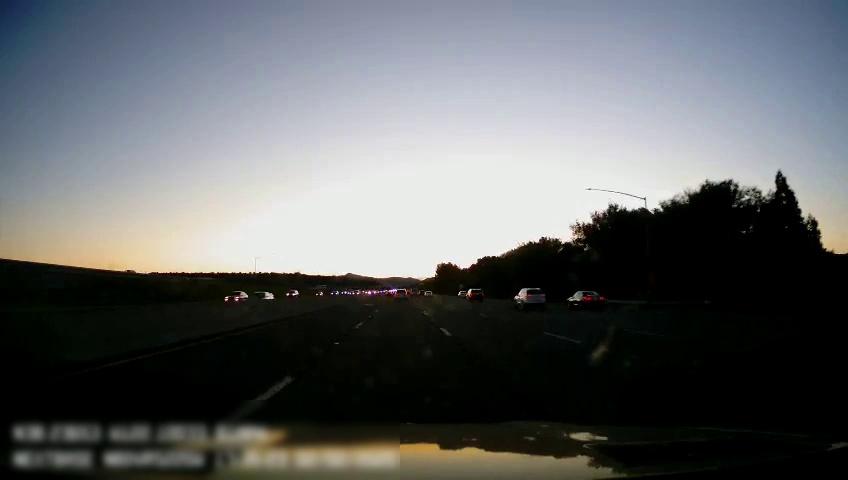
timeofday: Dusk/Dawn/Twilight
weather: Sunny
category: Drivable Space
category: Vehicles | Car
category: Vehicles | Car
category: Vehicles | Car
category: Vehicles | SUV
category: Vehicles | Car
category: Vehicles | SUV
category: Vehicles | SUV
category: Lanes | Alternate Lane
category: Lanes | Current Lane
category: Lanes | Current Lane
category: Lanes | Alternate Lane
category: Lanes | Alternate Lane